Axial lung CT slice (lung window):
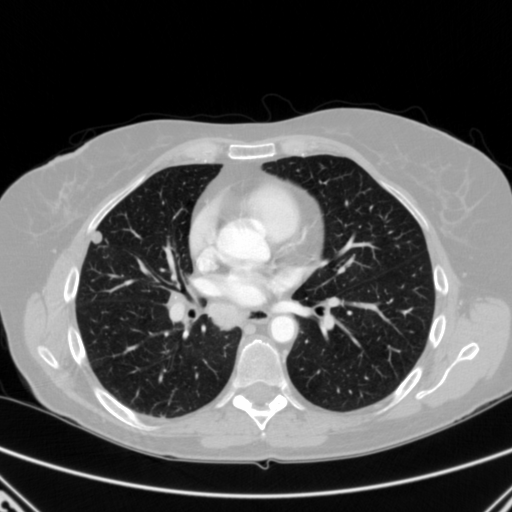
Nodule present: yes
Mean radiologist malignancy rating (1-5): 3.75